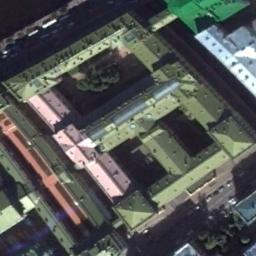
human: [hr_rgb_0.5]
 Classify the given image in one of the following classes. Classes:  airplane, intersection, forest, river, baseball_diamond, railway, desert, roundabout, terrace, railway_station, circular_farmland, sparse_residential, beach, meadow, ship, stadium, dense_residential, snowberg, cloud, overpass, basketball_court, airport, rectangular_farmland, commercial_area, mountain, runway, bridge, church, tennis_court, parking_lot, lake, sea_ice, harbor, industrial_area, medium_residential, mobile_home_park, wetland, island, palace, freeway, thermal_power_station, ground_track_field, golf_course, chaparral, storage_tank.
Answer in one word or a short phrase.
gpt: palace